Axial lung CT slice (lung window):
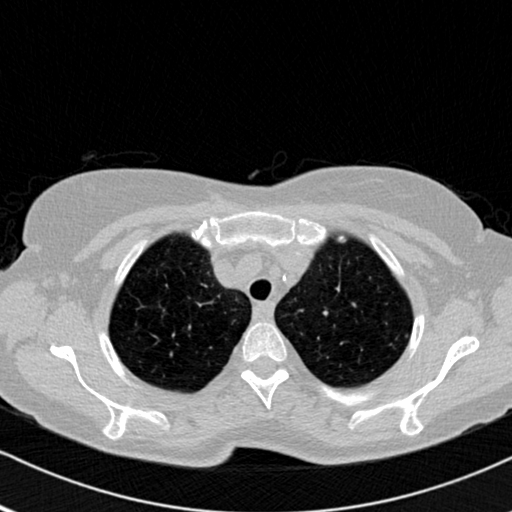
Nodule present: no